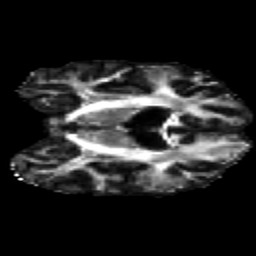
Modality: FA
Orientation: coronal
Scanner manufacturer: ge
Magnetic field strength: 3 T
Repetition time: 17 s
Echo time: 0.0864 s